Current action and preconditions to check: trajectory_clear

Your task: For each precondition in the list above, predict whether it will hold at this action.

Consider the current scene as observed from the mobile robot's camera, and analyze the predicted future states of all dynamic agents (e.g., people, animals, vehicles, or any moving entities) within the NEXT SECOND.

IMPORTANT: Only answer "very likely" if you are absolutely certain—based on strong, clear evidence—that a dynamic agent will violate the precondition in the predicted future state. Do NOT answer "very likely" for unlikely, ambiguous, or low-probability risks.

Ask yourself for each precondition: Is there a high probability, with clear and convincing evidence, that the predicted future states of any dynamic agent will interfere with the predicted future state of the currently executing action within the NEXT SECOND, causing that precondition to fail?

Assess the risk level based on these predictions. Use "likely" or "very likely" if motions create a clear risk of interference.

Use "neutral" or "improbable" if agents are nearby but their predicted paths are clearly diverging or non-conflicting.

Failure Risk Categories: "very improbable", "improbable", "neutral", "likely", "very likely"

Answer Format: Output ONLY the probability_of_failure value from these categories: "very improbable", "improbable", "neutral", "likely", "very likely"

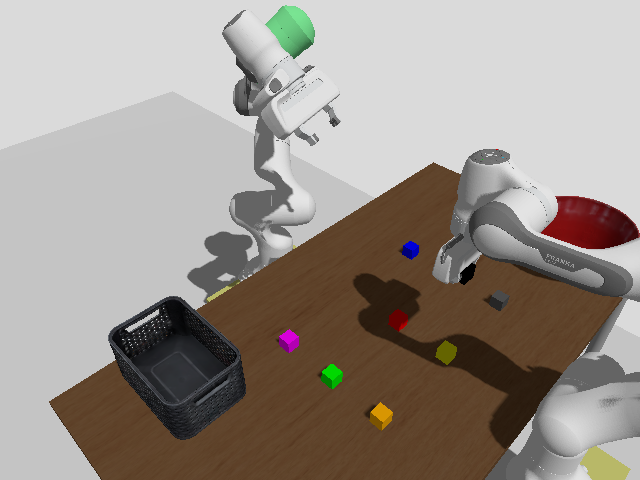

Answer: very improbable